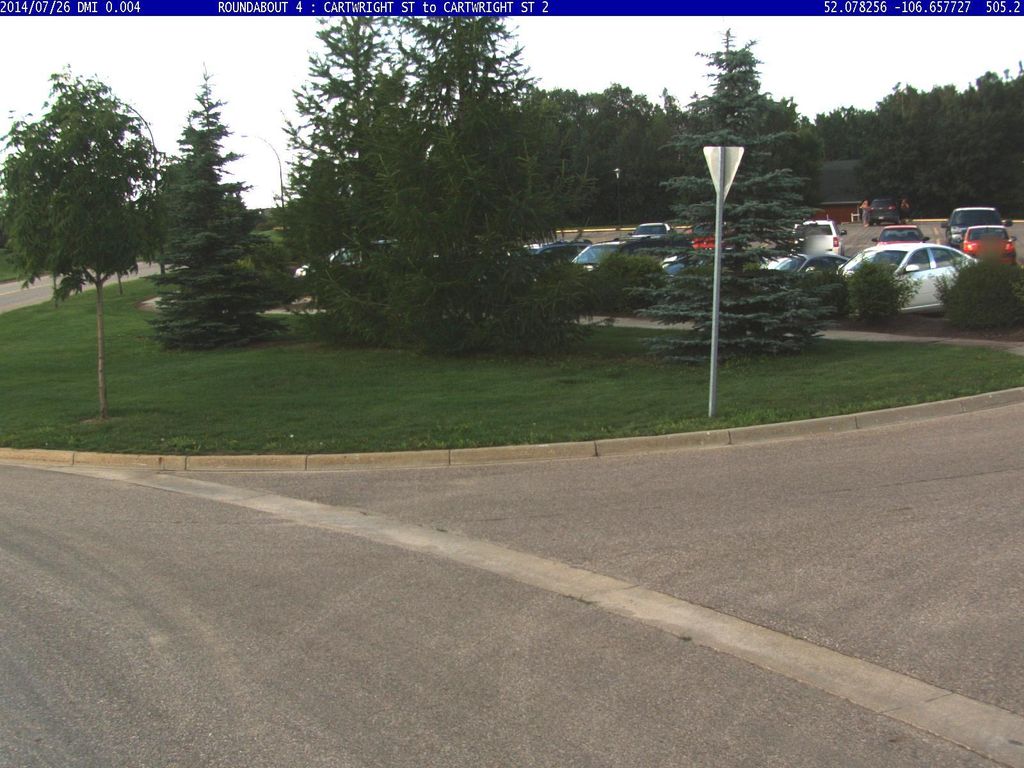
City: saskatoon